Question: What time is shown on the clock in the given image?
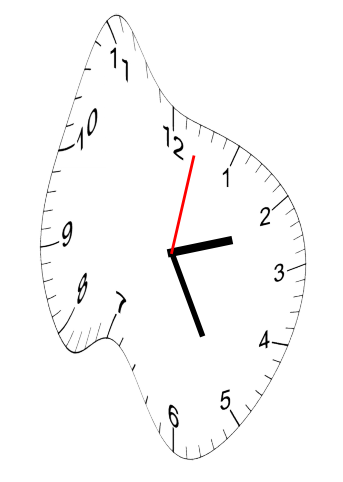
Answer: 02:25:02